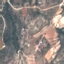
Land use / land cover: HerbaceousVegetation